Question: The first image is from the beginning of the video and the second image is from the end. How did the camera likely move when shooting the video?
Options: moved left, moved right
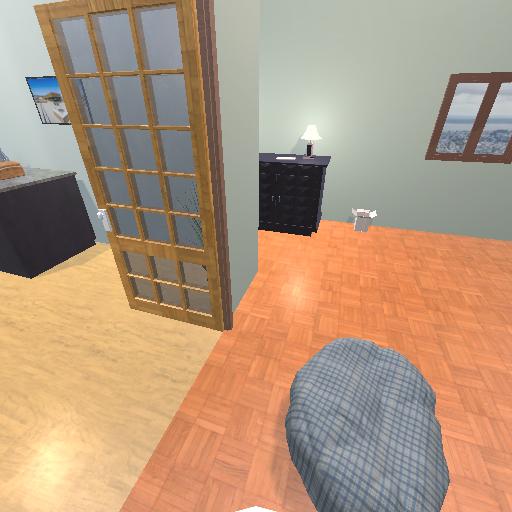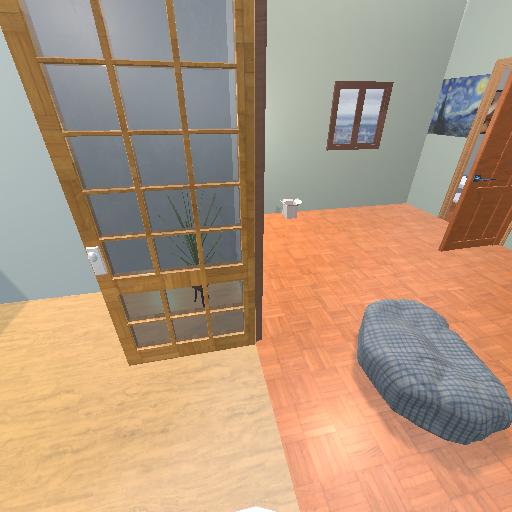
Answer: moved left